Brain MRI, t1w sequence, axial 2D slice.
Patient: age 38, sex F, weight 78 kg, height 1.78 m
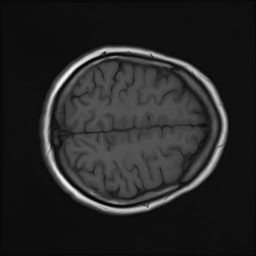